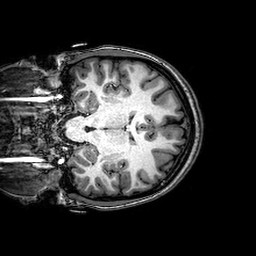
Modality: T1w
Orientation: coronal
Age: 19
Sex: female
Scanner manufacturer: philips
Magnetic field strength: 3 T
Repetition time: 0.008252 s
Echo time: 0.00381 s